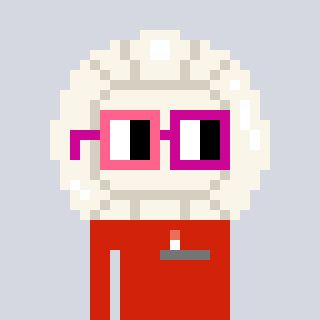
a pixel art character with square pink and red glasses, a volleyball-shaped head and a red-colored body on a cool background